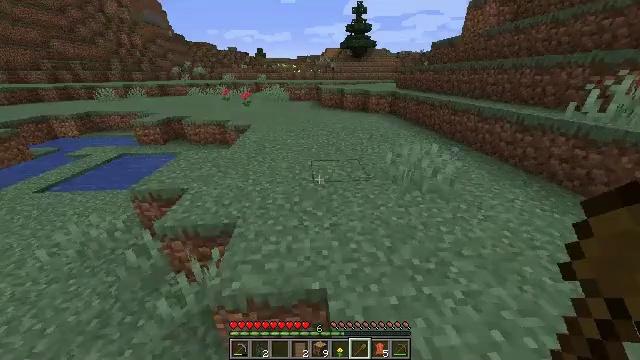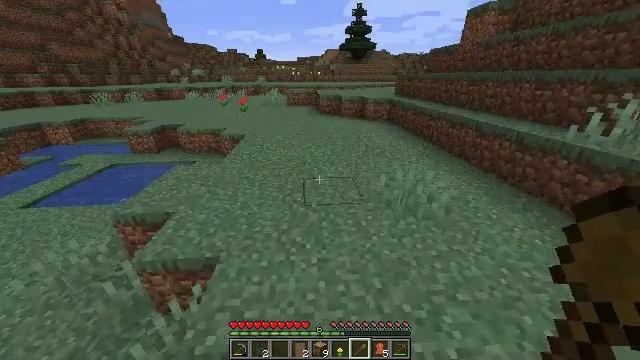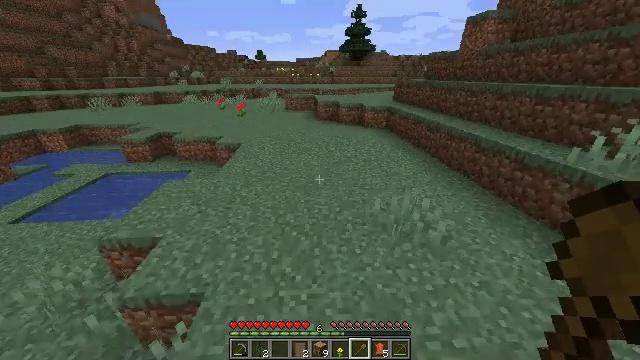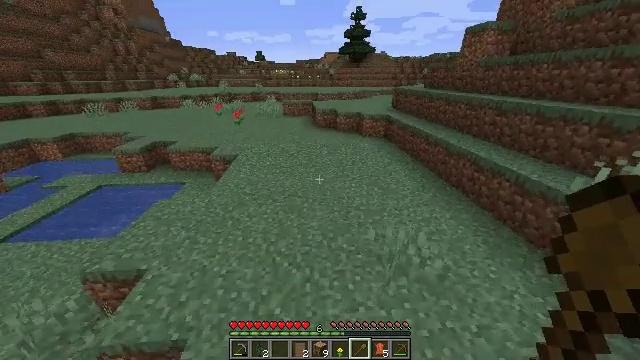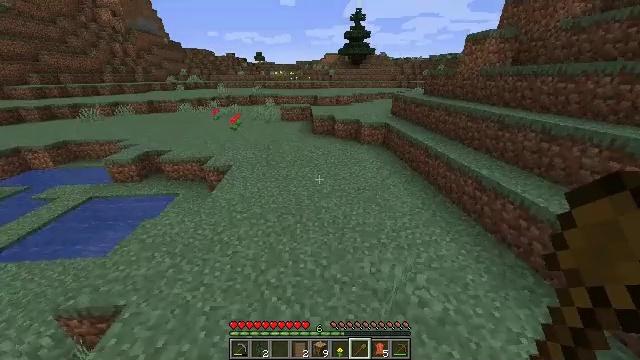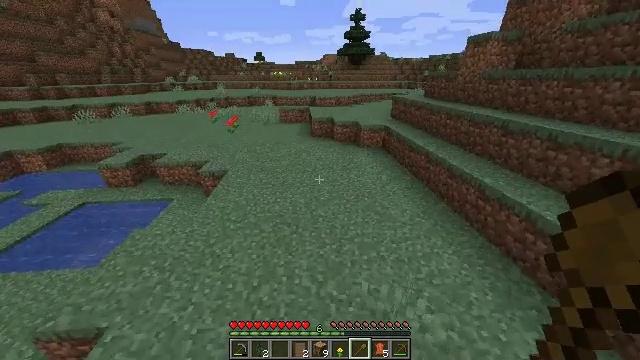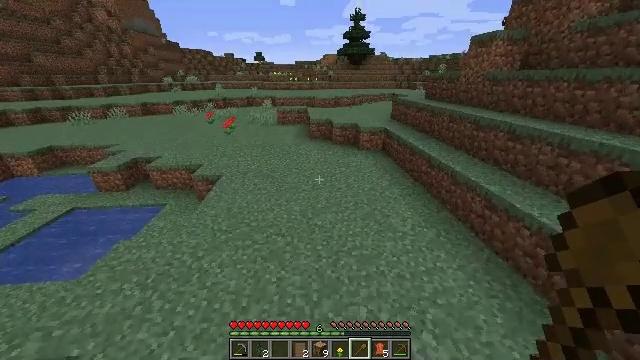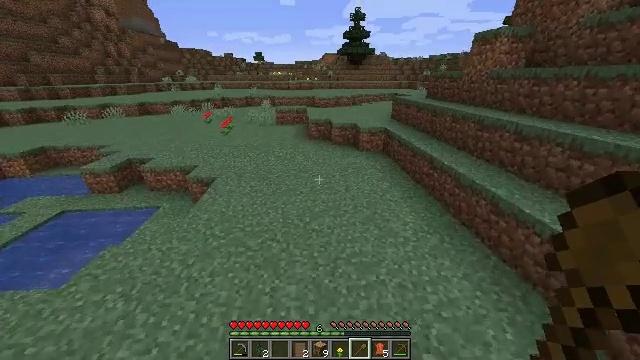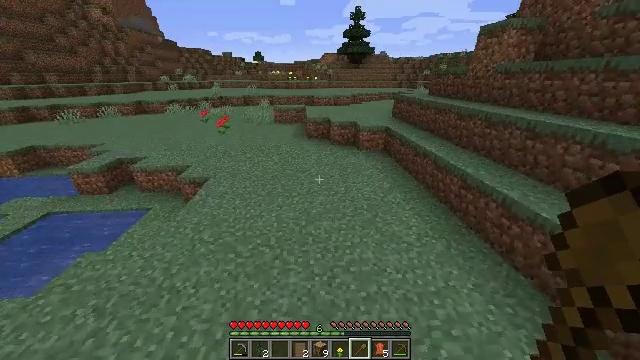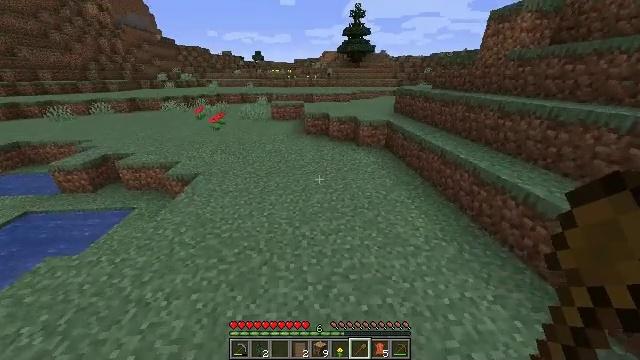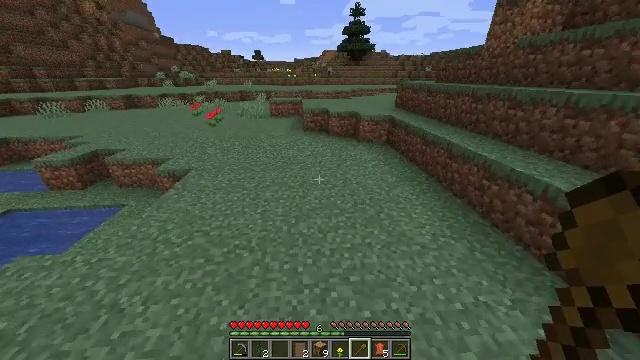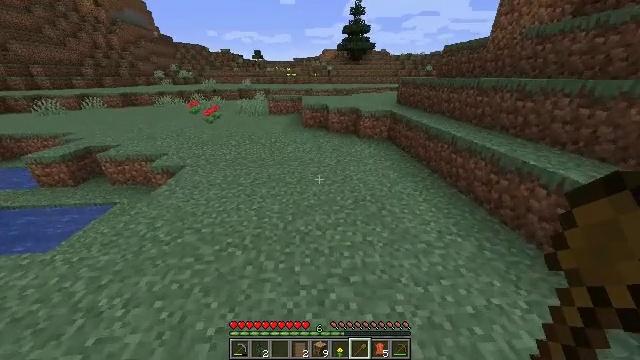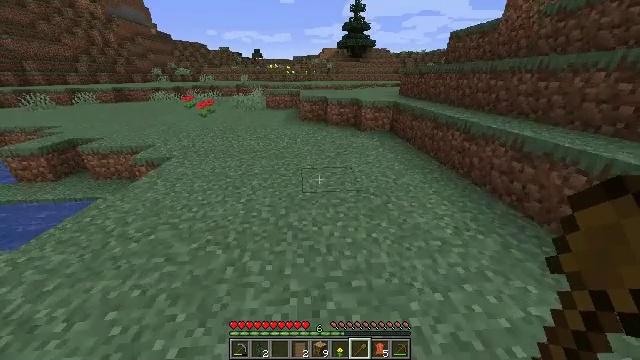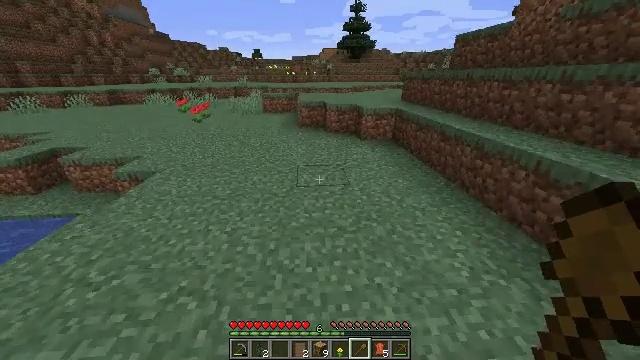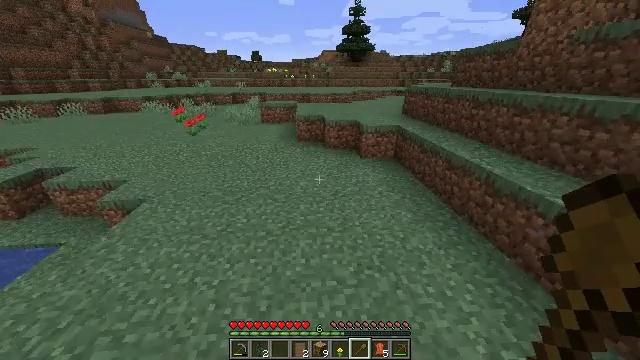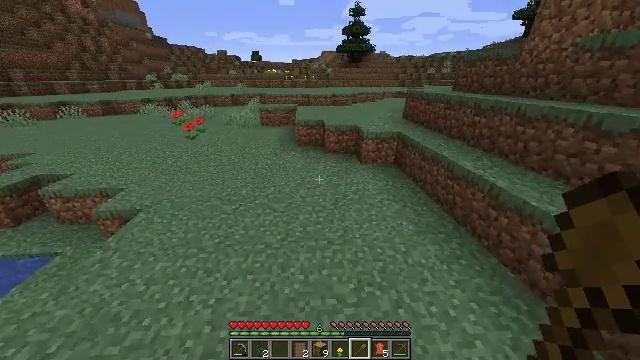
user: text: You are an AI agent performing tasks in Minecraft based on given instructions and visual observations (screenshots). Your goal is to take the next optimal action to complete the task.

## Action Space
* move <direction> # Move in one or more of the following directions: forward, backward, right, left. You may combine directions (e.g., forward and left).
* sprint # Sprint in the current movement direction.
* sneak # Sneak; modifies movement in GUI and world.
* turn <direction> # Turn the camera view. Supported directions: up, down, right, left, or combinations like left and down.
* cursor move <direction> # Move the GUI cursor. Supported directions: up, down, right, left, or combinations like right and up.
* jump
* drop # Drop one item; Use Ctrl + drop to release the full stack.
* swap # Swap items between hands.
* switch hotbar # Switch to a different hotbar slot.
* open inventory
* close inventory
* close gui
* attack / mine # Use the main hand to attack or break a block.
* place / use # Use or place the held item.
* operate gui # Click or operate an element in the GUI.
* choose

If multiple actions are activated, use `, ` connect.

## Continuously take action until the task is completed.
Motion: motion action
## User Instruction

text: Gather grass on the ground.
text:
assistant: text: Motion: move forward, jump
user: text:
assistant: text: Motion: move forward, jump
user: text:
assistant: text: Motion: move forward, jump
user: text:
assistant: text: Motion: move forward, jump
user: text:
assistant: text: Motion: move forward, jump
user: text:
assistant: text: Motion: move forward, jump
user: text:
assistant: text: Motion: move forward, jump
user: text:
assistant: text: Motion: move forward, jump
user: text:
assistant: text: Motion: move forward, jump
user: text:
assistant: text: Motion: move forward, jump
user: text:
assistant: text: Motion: move forward, jump
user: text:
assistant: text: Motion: move forward, jump
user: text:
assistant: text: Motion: move forward, jump
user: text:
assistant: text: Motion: move forward, jump
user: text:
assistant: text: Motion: move forward, jump
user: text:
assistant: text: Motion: move forward, jump
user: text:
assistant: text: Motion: move forward, turn right, jump
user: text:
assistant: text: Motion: move forward, turn right, jump
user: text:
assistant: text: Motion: move forward, turn right and up
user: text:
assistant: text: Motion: move forward, turn right
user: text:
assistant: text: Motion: move forward
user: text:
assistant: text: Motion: move forward
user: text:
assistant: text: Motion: move forward
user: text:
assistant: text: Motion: move forward
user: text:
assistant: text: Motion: move forward
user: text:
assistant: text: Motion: move forward
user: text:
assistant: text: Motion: move forward, turn right and up
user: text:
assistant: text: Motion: move forward, turn right
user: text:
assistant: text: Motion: move forward, turn right and up
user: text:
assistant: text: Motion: move forward, turn right